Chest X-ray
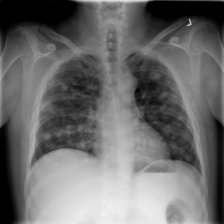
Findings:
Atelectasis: negative
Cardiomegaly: negative
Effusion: negative
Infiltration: negative
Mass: negative
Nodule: negative
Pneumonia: negative
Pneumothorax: negative
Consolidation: negative
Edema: negative
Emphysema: negative
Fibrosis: negative
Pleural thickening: negative
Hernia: negative